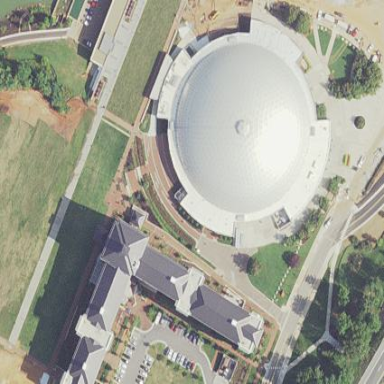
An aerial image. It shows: Building with metal cone-shaped roof.